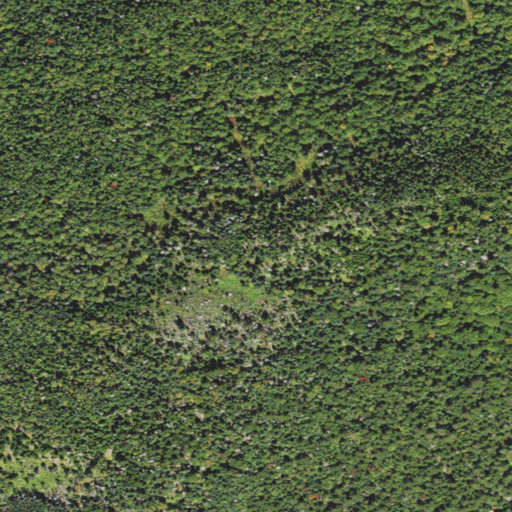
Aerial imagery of mountain in New Hampshire named Flat Mountain containing evergreen forest and mixed forest